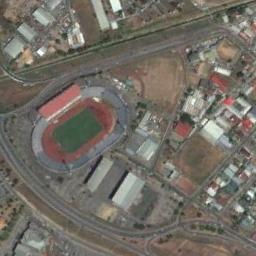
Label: stadium